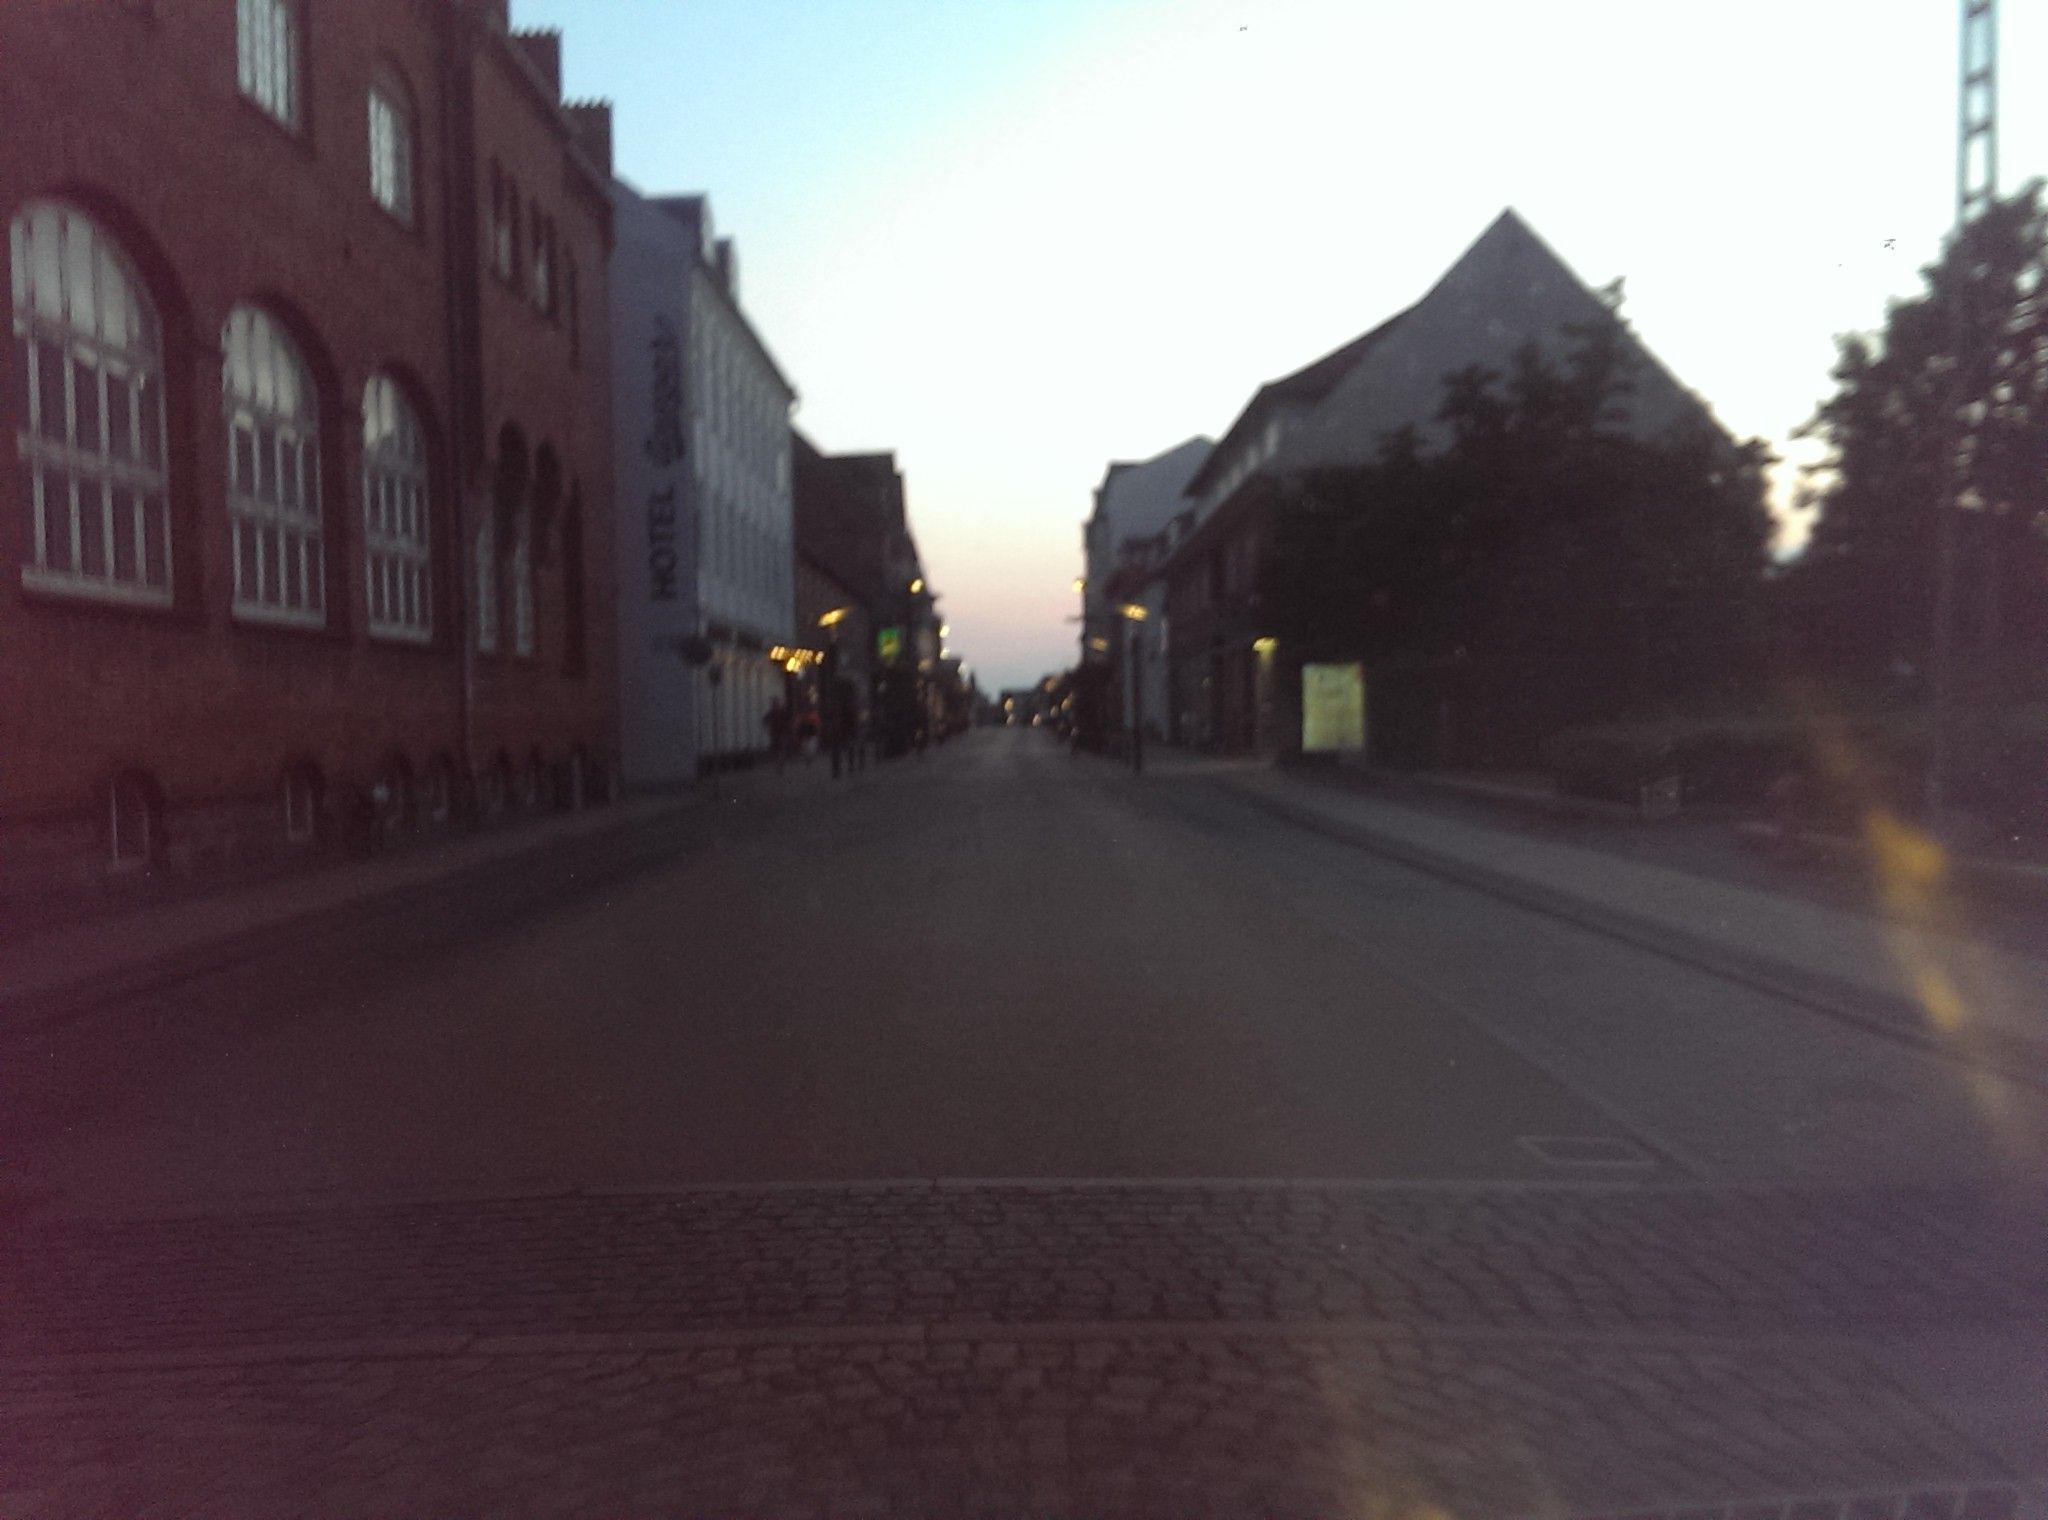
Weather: clear
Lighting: dusk/dawn
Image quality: slightly poor
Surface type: driving surface
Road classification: pedestrian, tertiary
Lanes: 2
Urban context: dense urban cluster
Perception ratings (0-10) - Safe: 4.41, Lively: 8.44, Beautiful: 7.65, Boring: 3.14, Depressing: 2.18, Wealthy: 8.77